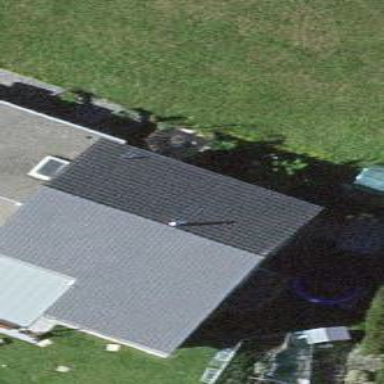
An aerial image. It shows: Simple house.